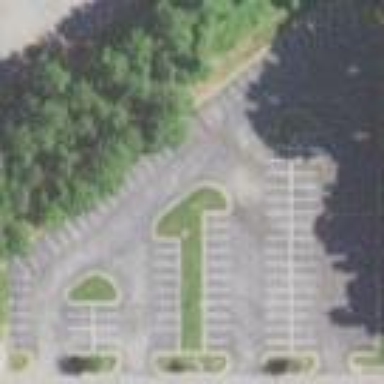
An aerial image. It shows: Parking area with surface.